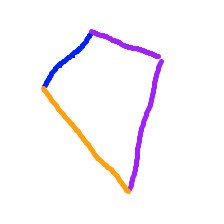
Shape: kite